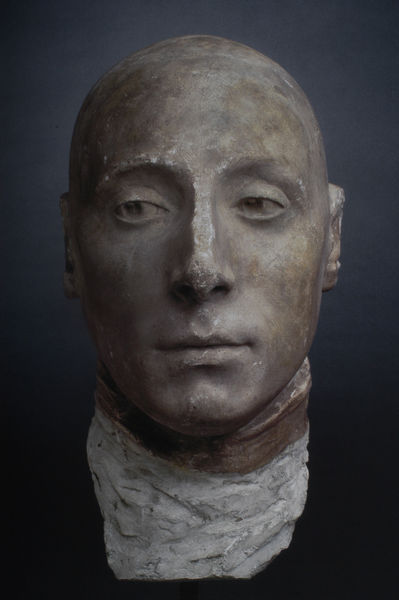
Titel: Totenmaske des Marquis de Lafayette
Künstler: Jean-Antoine Houdon
Standort: Ithaka (New York)
Institution: Herbert F. Johnson Museum of Art, Cornell University
Schlagwörter: blau, kopf, mann, schatten, weiß, braun, grau, hintergrund, licht, marmor, mund, nase, ohr, schwarz, stirn, blick, schal, beige, hemd, jung, anatomie, augen, gesicht, haupt, kragen, mensch, schädel, sockel, stein, trauer, bildnis, hals, portrait, porträt, schauen, auge, figur, haare, augenbrauen, en face, frontal, kinn, lippe, lippen, ohren, rechts, traurig, keramik, skulptur, statue, ton, wangen, modell, eben, kahl, sepia, white, face, gray, nose, büste, glatze, halstuch, pupillen, metall, brown, perspective, bildhauerei, glatt, plastik, junge, nachdenklich, wange, augenbraue, bemalt, foto, fotografie, maske, links, portait, entwurf, nasenloch, pupille, nasenlöcher, jüngling, antik, man, rock, stone, antlitz, neutral, background, head, halsbinde, eyes, achse, narrow, gips, bemalung, bust, gaze, look, chin, mouth, scarf, sculpture, bridge, totenmaske, ägypten, neck, historical, abguss, art, bald, ears, beschädigt, bartlos, lips, staring, mud, carving, tan, augenhöhle, gipsmodell, kahlkopf, charakteristisch, idividuell, lippen dick, hairless, throat, damaged, scratched, chiseled, ohfen, smooth, lids, flattened, taupe, blown, abdruckfigur, vollglatze